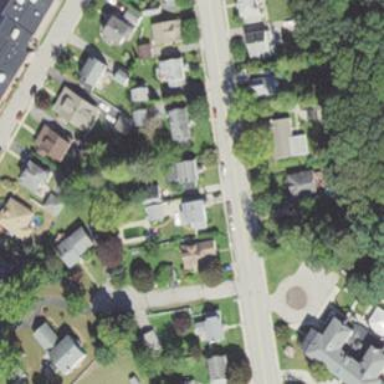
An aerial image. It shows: Residential driveway used as service road.